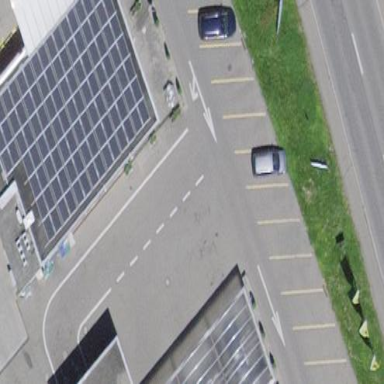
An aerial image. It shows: Street-side parking area with diagonal orientation.